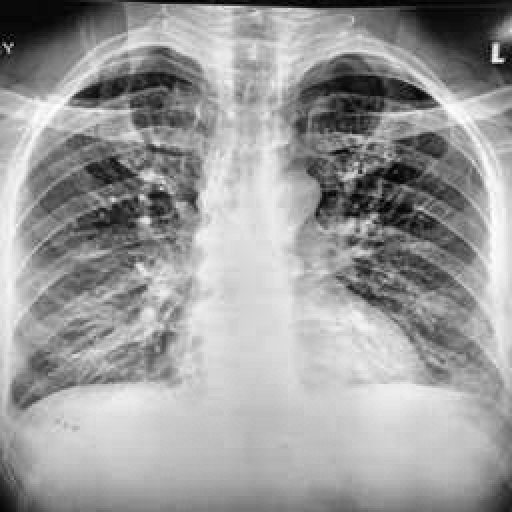
Finding: TUBERCULOSIS